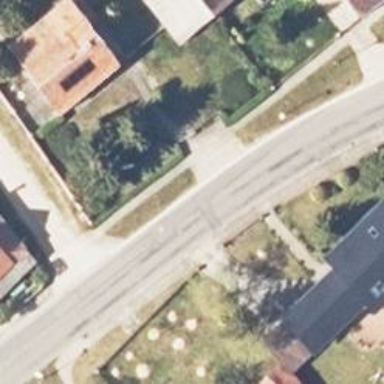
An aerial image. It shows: Asphalt road classified as tertiary.